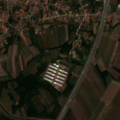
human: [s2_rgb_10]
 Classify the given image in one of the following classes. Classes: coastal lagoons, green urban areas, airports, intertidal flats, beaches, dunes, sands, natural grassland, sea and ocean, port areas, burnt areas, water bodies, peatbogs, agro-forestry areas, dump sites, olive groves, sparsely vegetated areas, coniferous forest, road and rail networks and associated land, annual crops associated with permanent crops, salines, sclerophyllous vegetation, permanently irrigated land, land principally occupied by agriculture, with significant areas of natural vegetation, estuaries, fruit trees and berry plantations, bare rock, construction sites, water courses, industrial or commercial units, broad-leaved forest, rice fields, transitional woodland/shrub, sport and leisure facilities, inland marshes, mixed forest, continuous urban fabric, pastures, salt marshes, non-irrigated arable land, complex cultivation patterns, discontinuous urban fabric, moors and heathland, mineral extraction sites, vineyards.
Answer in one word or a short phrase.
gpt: discontinuous urban fabric, non-irrigated arable land, complex cultivation patterns, land principally occupied by agriculture, with significant areas of natural vegetation